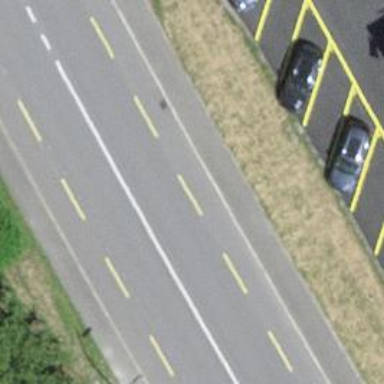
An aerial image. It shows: Primary road with asphalt surface.